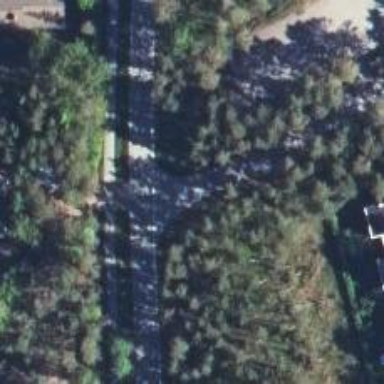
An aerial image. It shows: Asphalt road classified as tertiary.